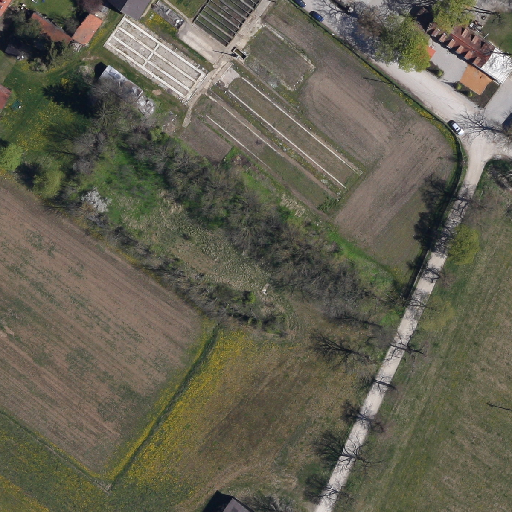
Referring expression: light-duty vehicle